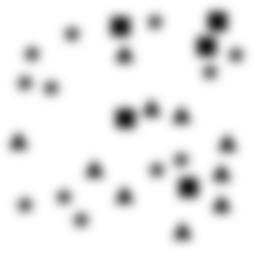
Squares: 5
Triangles: 10
Stars: 12
Total shapes: 27